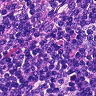
Metastatic tissue present: no